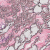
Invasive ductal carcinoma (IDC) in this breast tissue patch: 0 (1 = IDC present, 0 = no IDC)